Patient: sex F, age 67
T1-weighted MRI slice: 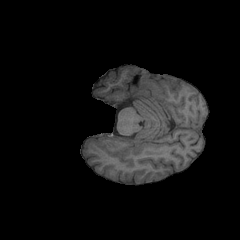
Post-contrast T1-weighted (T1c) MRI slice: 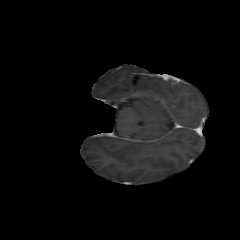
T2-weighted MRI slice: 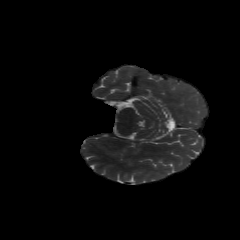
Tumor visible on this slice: no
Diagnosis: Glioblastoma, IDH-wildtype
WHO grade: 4